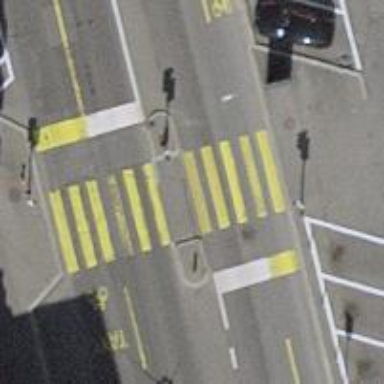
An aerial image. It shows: Road crossing with traffic signals and pedestrian island.